Aerial crown-view tile of a tropical tree (Barro Colorado Island, Panama), acquired 20241112:
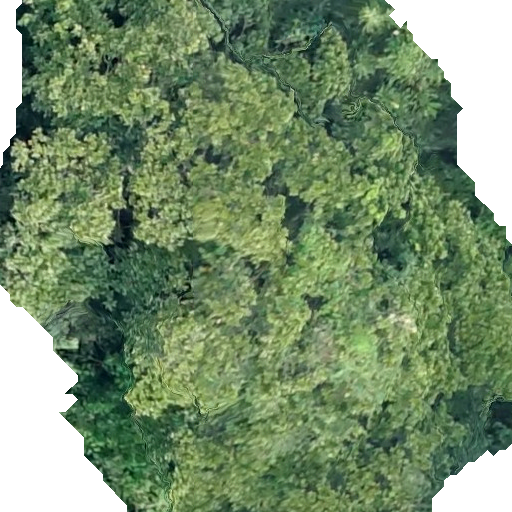
Species: Anacardium excelsum
GBIF accepted scientific name: Anacardium excelsum
Crown area: 401.218 m²